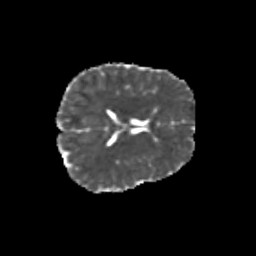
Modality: MD
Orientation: axial
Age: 8
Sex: female
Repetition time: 9.512 s
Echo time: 0.089 s